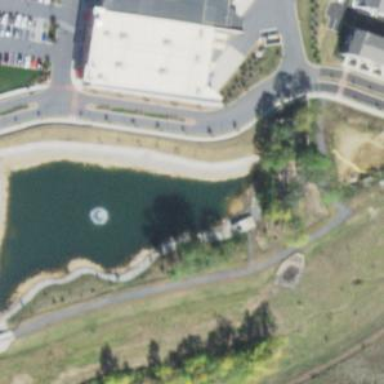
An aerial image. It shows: Pond surrounded by natural water.